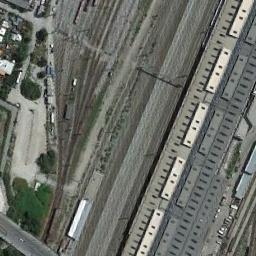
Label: railway